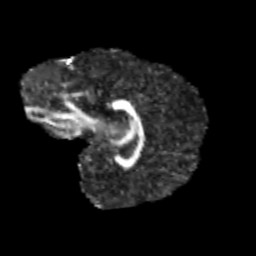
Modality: FA
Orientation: sagittal
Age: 10
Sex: female
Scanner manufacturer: siemens
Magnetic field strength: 3 T
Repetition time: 3.8 s
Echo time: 0.07 s